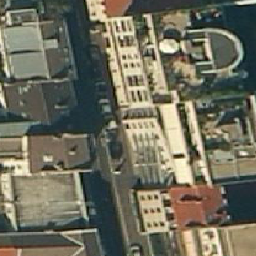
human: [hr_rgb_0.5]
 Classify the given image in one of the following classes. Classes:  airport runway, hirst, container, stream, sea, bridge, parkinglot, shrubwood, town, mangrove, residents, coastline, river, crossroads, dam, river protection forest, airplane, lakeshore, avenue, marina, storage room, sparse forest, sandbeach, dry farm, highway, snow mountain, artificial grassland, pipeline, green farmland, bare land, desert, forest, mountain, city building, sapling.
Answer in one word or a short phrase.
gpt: city building